Question: What is the best way to find coordinates of subimages in a larger image. Subimage is very simple and always the same. For example how do I find coordinates of all black squares in the image below:

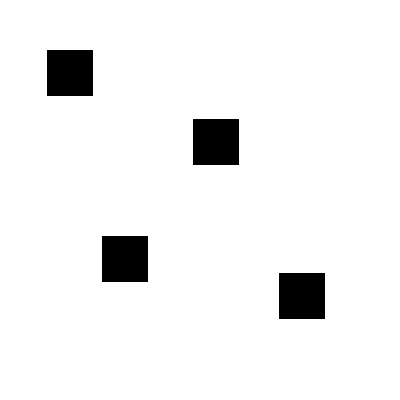
Answer: I think the best way here might be to write a function/UIImage category to check the color at a pixel in the image. Then (if you know for a fact the images are squares), you can check the color of each pixel moving down diagonally until you one is a different color (then you have the location and size of your square).
One working implementation I found for checking the color of a pixel is in the open source component <URL>.
It is a <URL>.
Code:
'''
- (UIColor *)colorAtPixel:(CGPoint)point {
// Cancel if point is outside image coordinates
if (!CGRectContainsPoint(CGRectMake(0.0f, 0.0f, self.size.width, self.size.height), point)) {
return nil;
}
// Create a 1x1 pixel byte array and bitmap context to draw the pixel into.
// Reference: http://stackoverflow.com/questions/<PHONE>/retrieving-a-pixel-alpha-value-for-a-uiimage
NSInteger pointX = trunc(point.x);
NSInteger pointY = trunc(point.y);
CGImageRef cgImage = self.CGImage;
NSUInteger width = self.size.width;
NSUInteger height = self.size.height;
CGColorSpaceRef colorSpace = CGColorSpaceCreateDeviceRGB();
int bytesPerPixel = 4;
int bytesPerRow = bytesPerPixel * 1;
NSUInteger bitsPerComponent = 8;
unsigned char pixelData[4] = { 0, 0, 0, 0 };
CGContextRef context = CGBitmapContextCreate(pixelData,
1,
1,
bitsPerComponent,
bytesPerRow,
colorSpace,
kCGImageAlphaPremultipliedLast | kCGBitmapByteOrder32Big);
CGColorSpaceRelease(colorSpace);
CGContextSetBlendMode(context, kCGBlendModeCopy);
// Draw the pixel we are interested in onto the bitmap context
CGContextTranslateCTM(context, -pointX, pointY-(CGFloat)height);
CGContextDrawImage(context, CGRectMake(0.0f, 0.0f, (CGFloat)width, (CGFloat)height), cgImage);
CGContextRelease(context);
// Convert color values [0..255] to floats [0.0..1.0]
CGFloat red = (CGFloat)pixelData[0] / 255.0f;
CGFloat green = (CGFloat)pixelData[1] / 255.0f;
CGFloat blue = (CGFloat)pixelData[2] / 255.0f;
CGFloat alpha = (CGFloat)pixelData[3] / 255.0f;
return [UIColor colorWithRed:red green:green blue:blue alpha:alpha];
}
'''